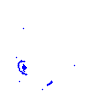
Particle: kaon